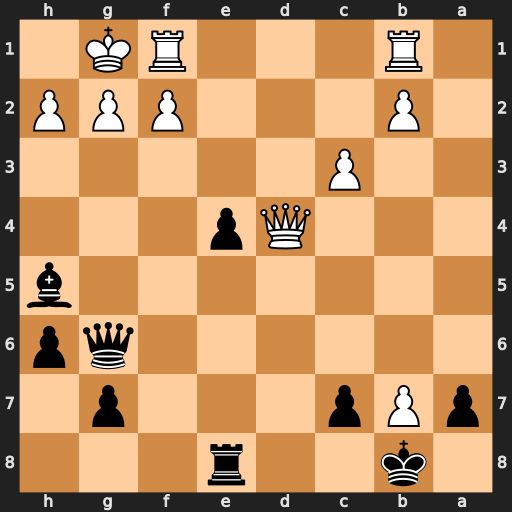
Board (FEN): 1k2r3/pPp3p1/6qp/7b/3Qp3/2P5/1P3PPP/1R3RK1
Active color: b
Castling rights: -
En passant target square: -
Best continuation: Bf3 g3 Qe6 Ra1 a6 Rxa6 Qxa6